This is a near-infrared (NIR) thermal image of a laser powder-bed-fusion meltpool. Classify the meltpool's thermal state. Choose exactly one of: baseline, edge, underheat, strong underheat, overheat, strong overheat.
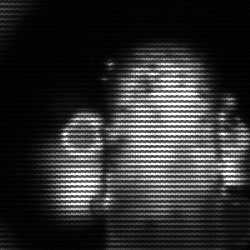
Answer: strong underheat